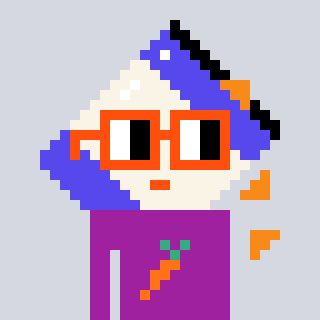
a pixel art character with square orange glasses, a chips-shaped head and a magenta-colored body on a cool background